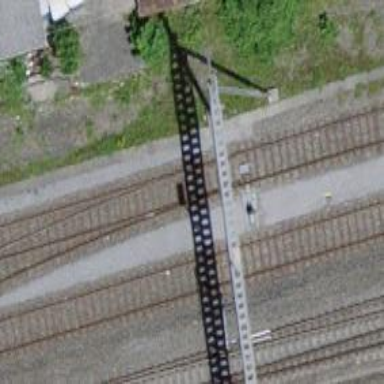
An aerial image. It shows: Railway switch.